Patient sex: M
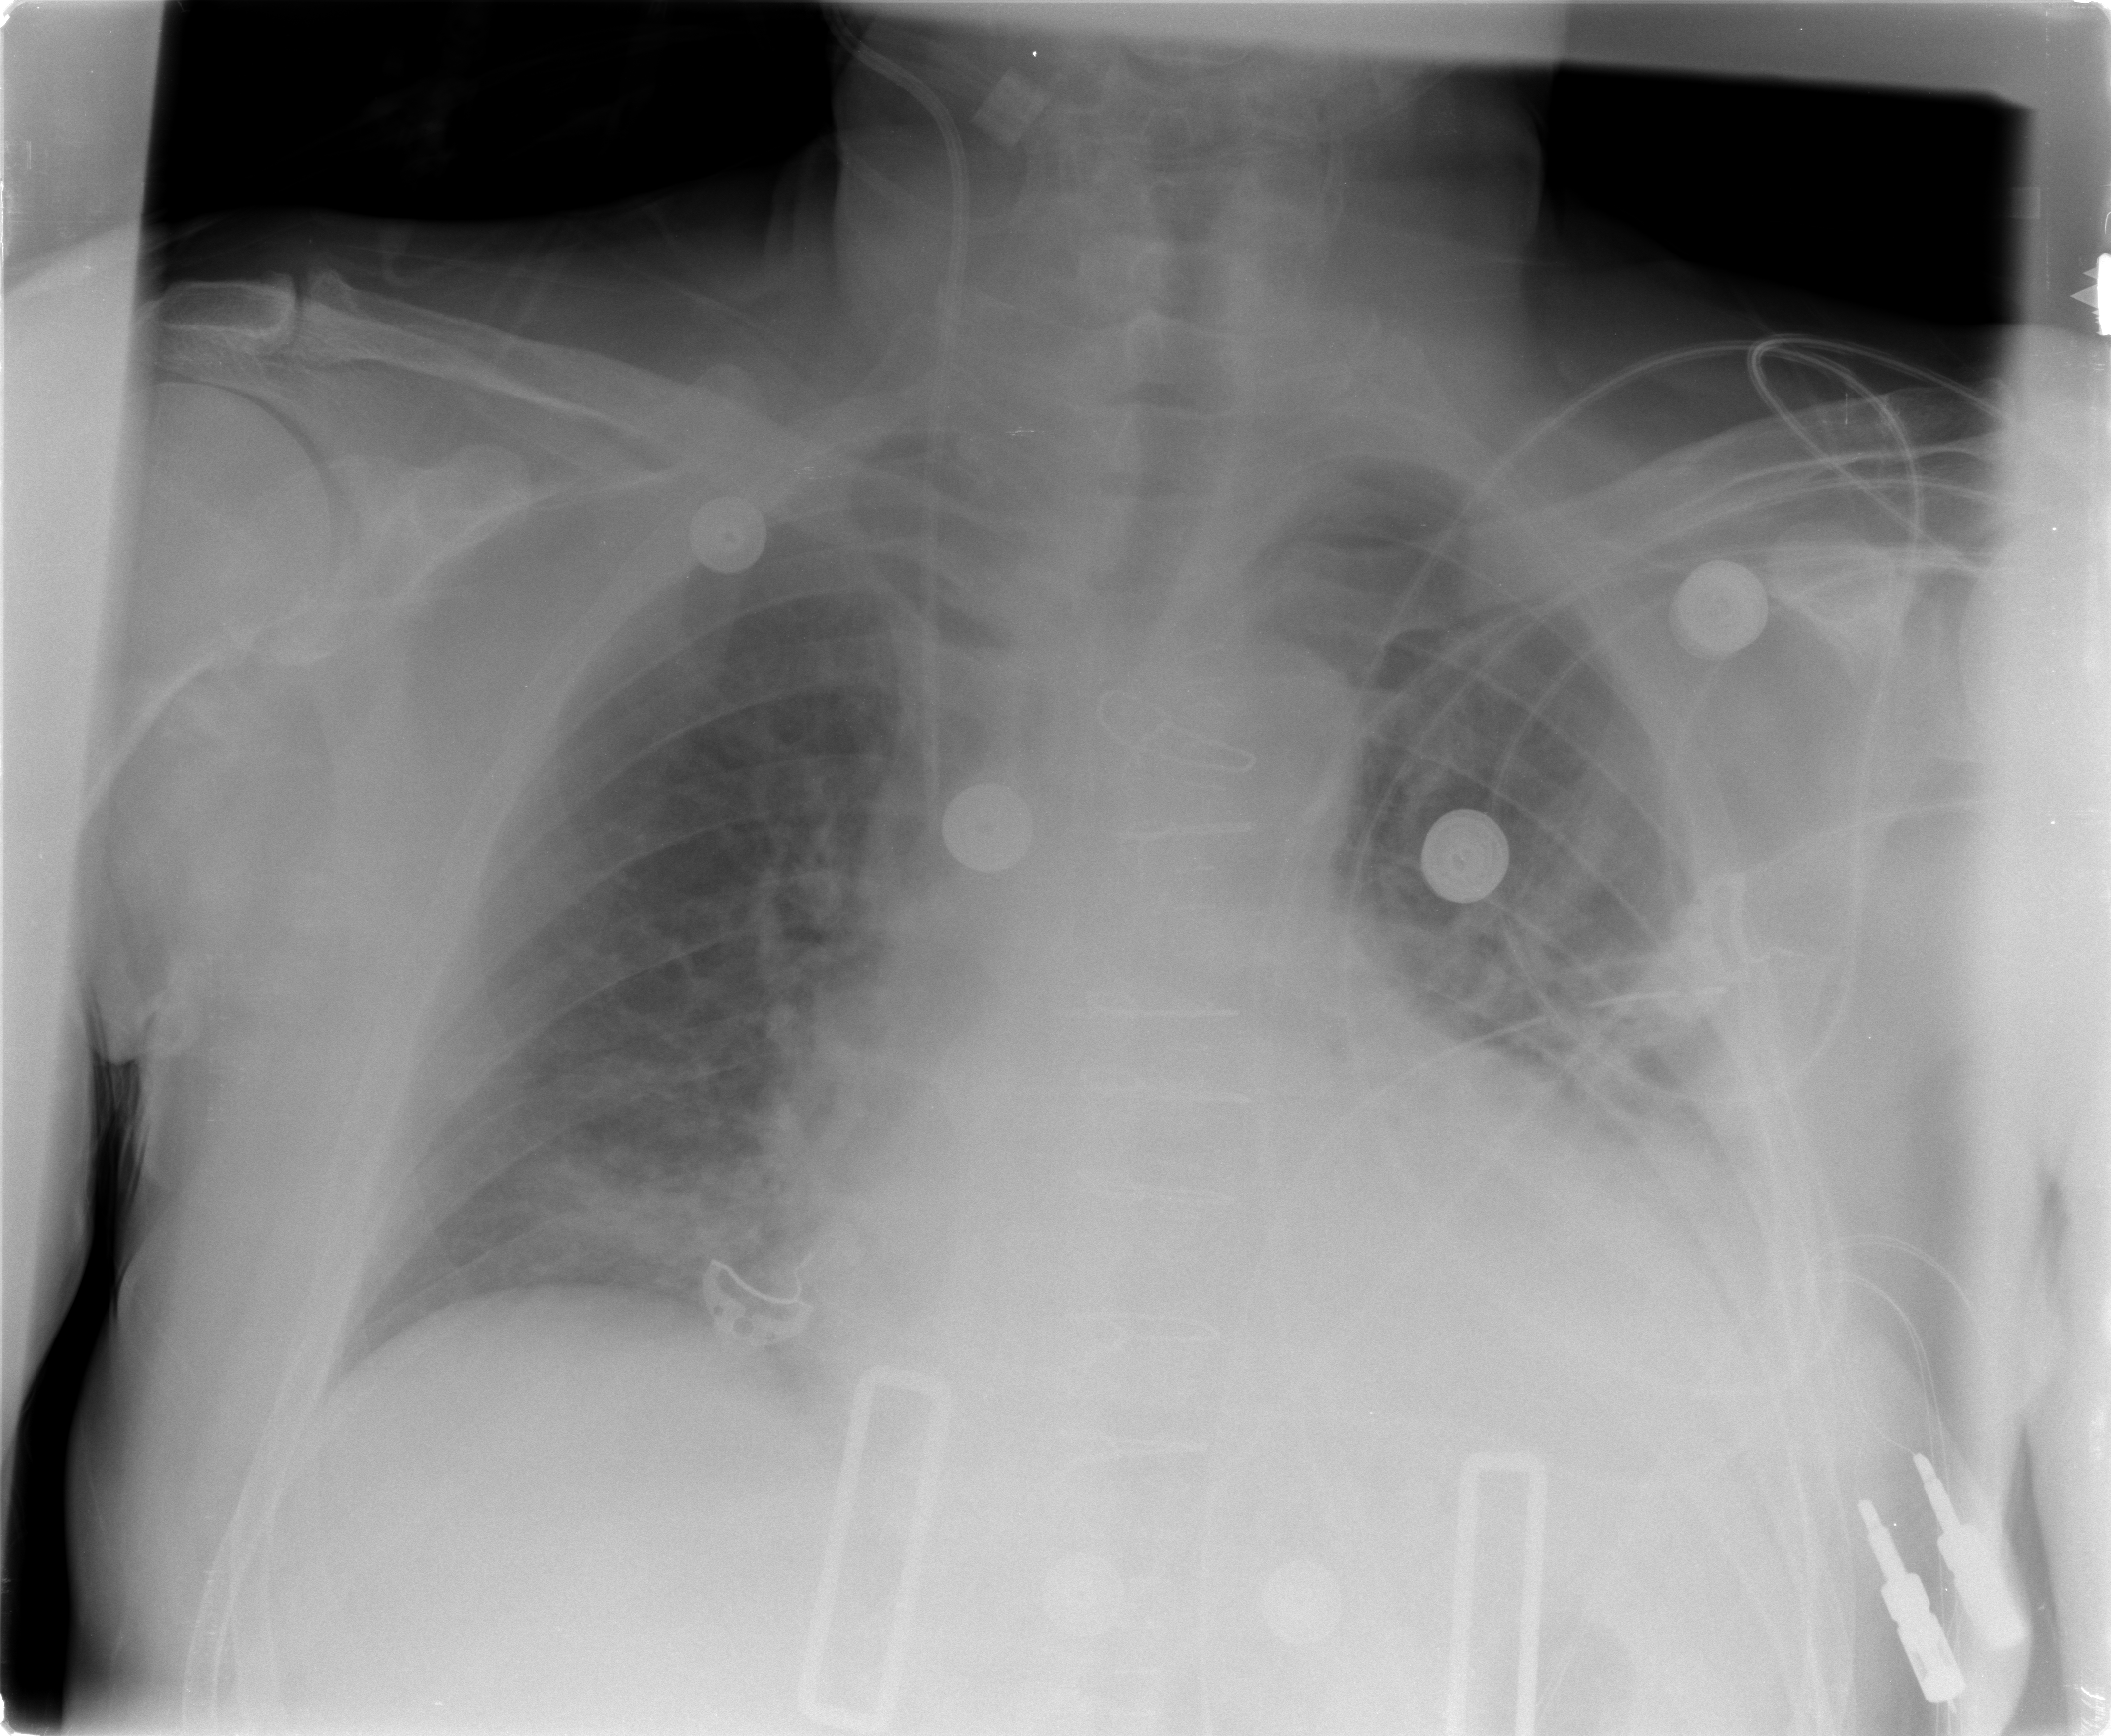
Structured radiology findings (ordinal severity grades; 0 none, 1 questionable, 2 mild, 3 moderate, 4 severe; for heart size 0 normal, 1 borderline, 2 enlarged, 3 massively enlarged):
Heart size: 2
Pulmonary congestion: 2
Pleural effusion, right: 0
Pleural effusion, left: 2
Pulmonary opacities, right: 0
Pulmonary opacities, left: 0
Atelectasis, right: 2
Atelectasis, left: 2